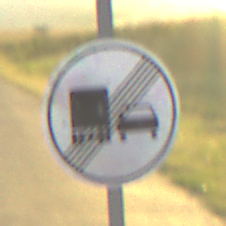
Verkehrszeichen: EndeUeberholverbotKraftfahrzeuge
Umgebung: Outdoor, RoadRail
Tageszeit: SunriseSunset
Wetter: Clear
Licht: Natural
Jahreszeit: NotSpecified
Kontrast: HighContrast